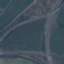
Land use / land cover class: Highway